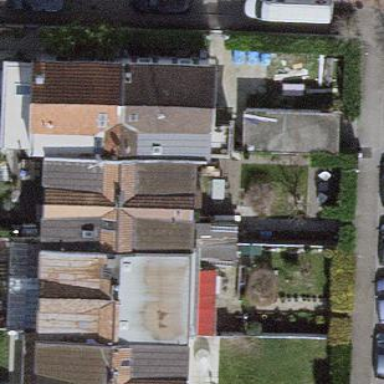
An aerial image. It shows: Garden enclosed by fence.